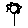
Label: flower